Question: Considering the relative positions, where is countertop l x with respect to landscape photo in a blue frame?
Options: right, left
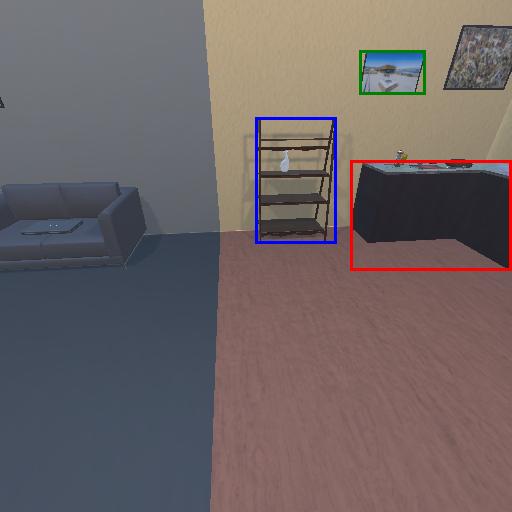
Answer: right